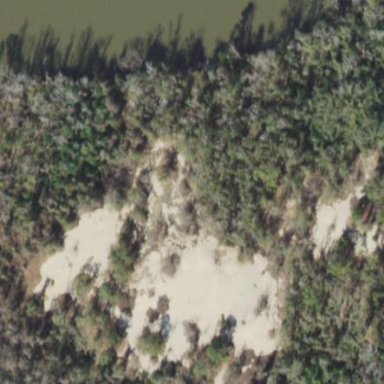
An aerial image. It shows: Sandy area in nature.